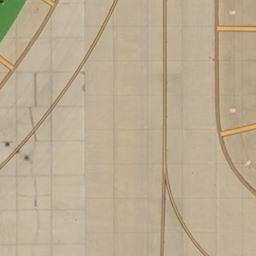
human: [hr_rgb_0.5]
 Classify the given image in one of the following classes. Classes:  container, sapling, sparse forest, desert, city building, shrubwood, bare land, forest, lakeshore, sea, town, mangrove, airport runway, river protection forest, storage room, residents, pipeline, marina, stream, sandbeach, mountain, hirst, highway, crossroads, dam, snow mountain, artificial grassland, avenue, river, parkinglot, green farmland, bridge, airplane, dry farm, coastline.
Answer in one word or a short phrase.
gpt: airport runway